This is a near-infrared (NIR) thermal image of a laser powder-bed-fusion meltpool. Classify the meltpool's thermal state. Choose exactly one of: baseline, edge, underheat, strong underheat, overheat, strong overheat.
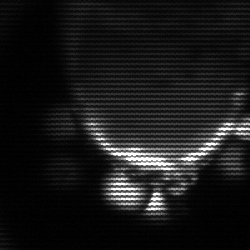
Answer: edge